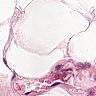
Metastatic tissue present: no